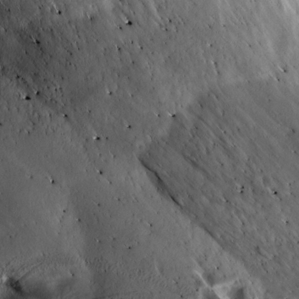
Label: non_frost